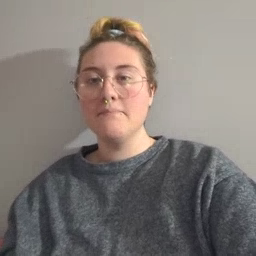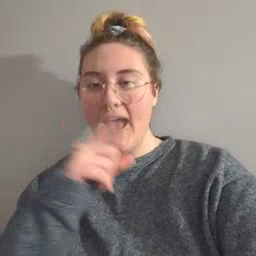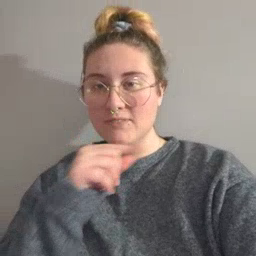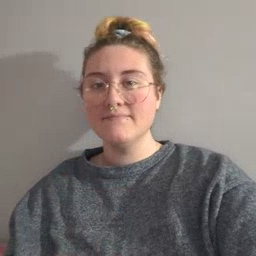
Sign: mouse